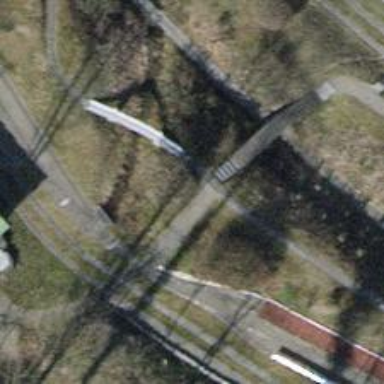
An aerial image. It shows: Miniature railway.